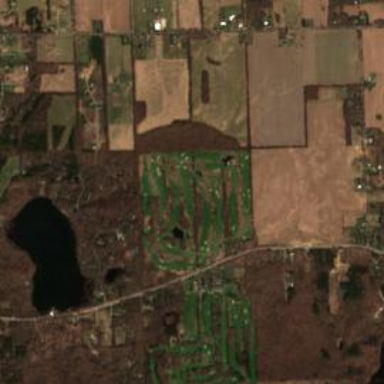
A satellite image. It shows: Golf course.